Question: After fresh installation of Visual Studio 2010 Ultimate in lap, I am unable to find New/Open Website in my Start Page and File Menu. See the below image for details.

What should I do to get the New/Open Website back?
P.S: Although I am not sure, I attribute this to initial settings I choose on the first run of Visual Studio Ultimate. I have selected some thing like . Will changing to solve the problem? If so, how to change the settings?
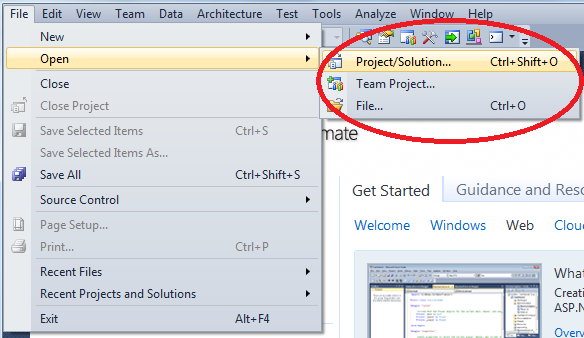
Answer: The nuclear option is to enter the 'Tools' > 'Import and Export Settings...' dialog, choose 'Reset All Settings...', and then pick one of the "Web Development" templates.
Be forewarned that this will reset , such as your fonts/colors, code indent/formatting preferences, etc. However, you can selectively restore sections of your current settings if you make a backup of them before resetting. So, you could reset to get your menus back, but then restore the fonts, colors, and indent/formatting sections of your old setup, as long as you make a backup during the reset process.